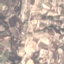
Land use / land cover class: PermanentCrop